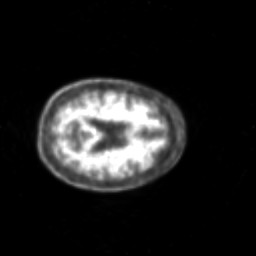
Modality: PET
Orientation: axial
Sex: female
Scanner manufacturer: siemens